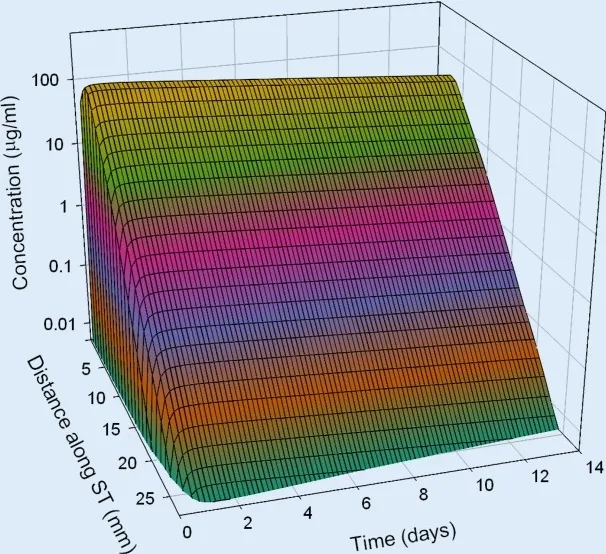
Calculated concentration of dexamethasone in the perilymph for intracochlear application of Ozurdex. in addition to a cochlear implant electrode carrier (Nucleus CI24RE(CA)) in the basal part of the basal turn of the scala tympani (case report 1). ST scala tympani.
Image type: chart (chart)